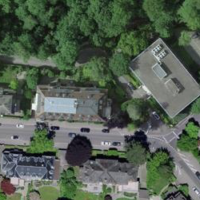
EUNIS habitat code: 57
Species observed at this site:
Symphoricarpos albus